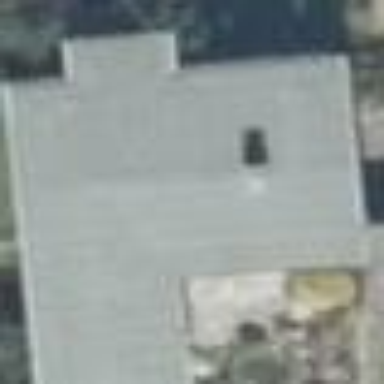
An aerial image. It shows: Grey house with flat roof.